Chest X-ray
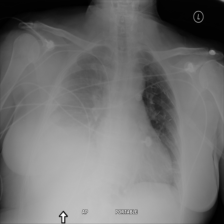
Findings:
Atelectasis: positive
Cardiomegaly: negative
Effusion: positive
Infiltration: negative
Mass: negative
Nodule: negative
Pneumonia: negative
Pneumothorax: negative
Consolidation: negative
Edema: negative
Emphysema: negative
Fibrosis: negative
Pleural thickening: negative
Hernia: negative